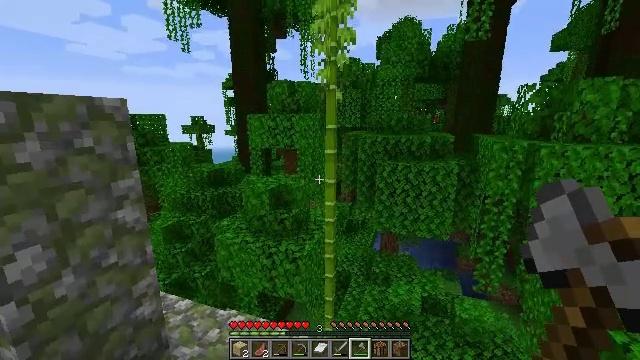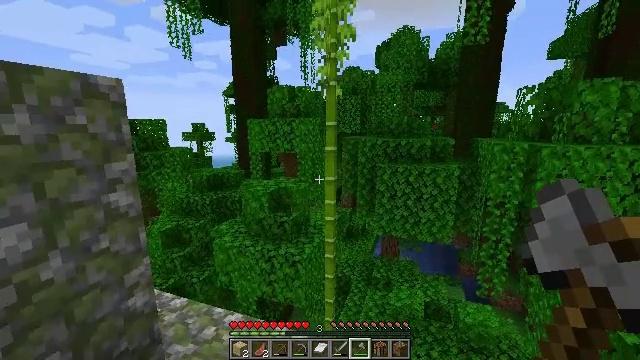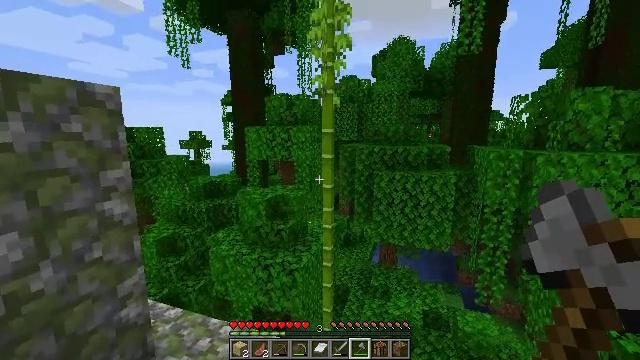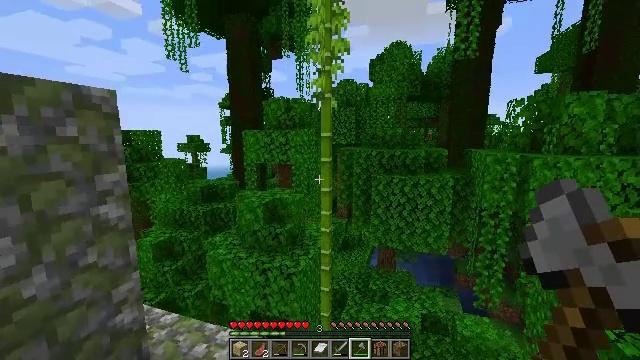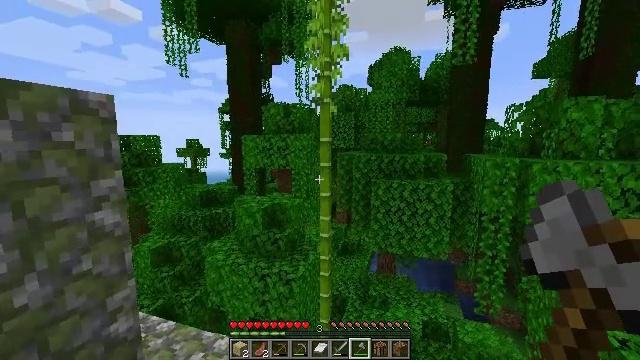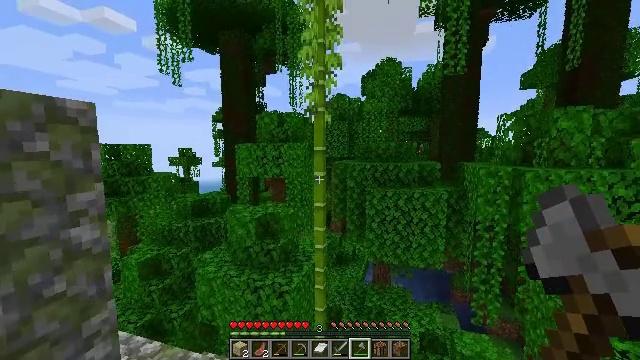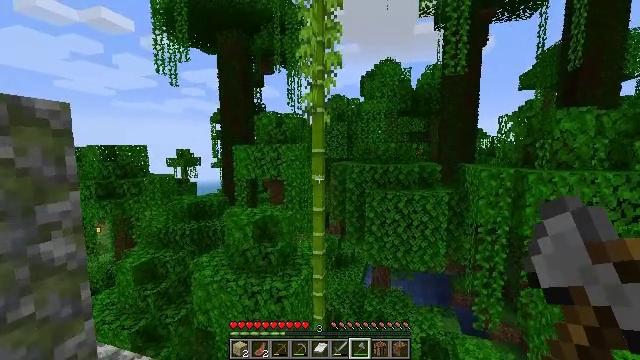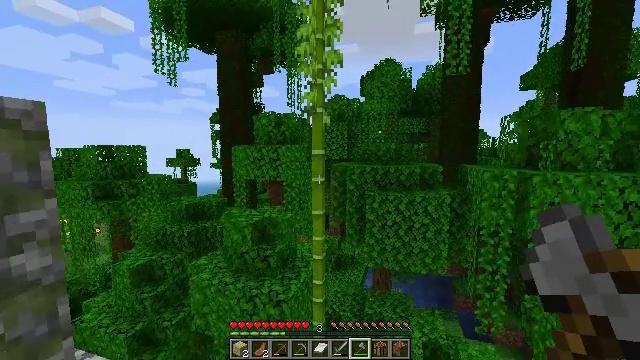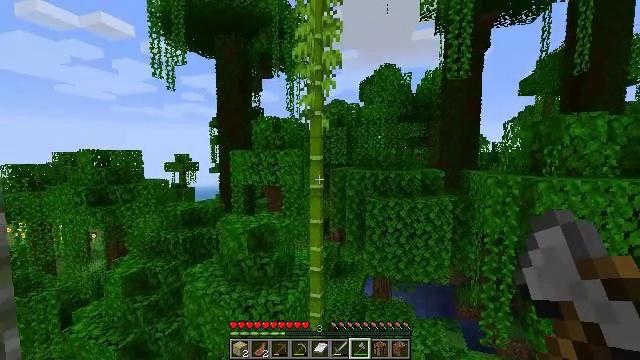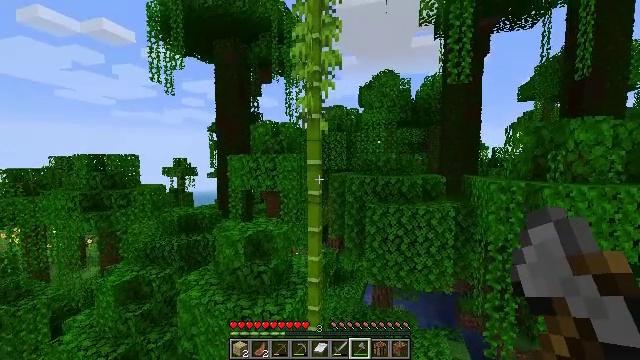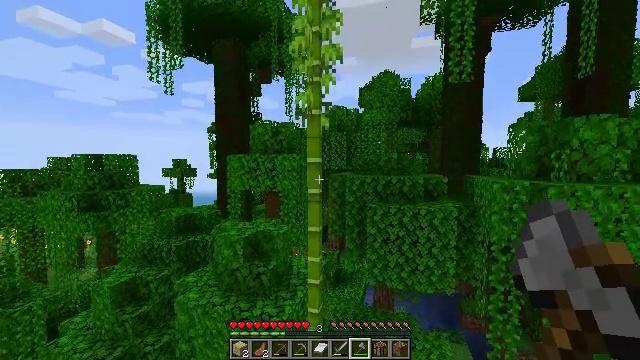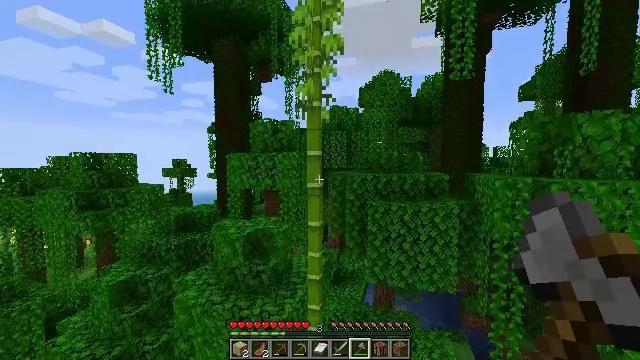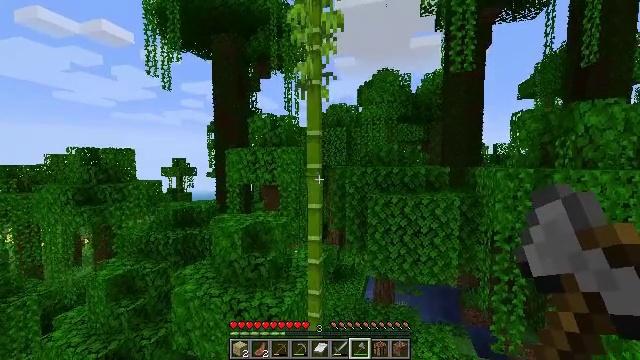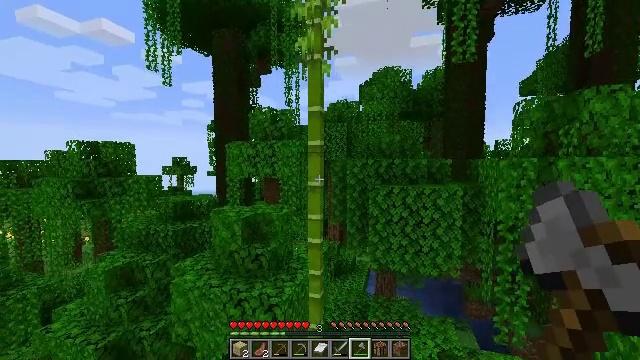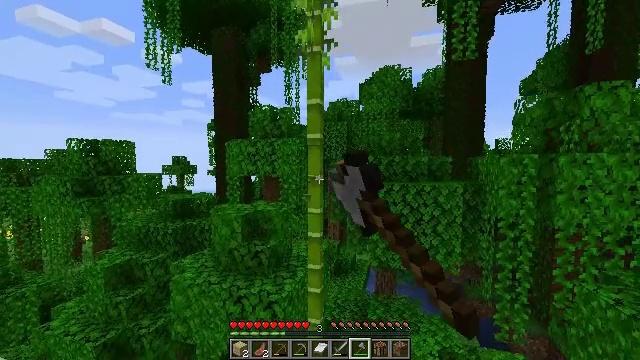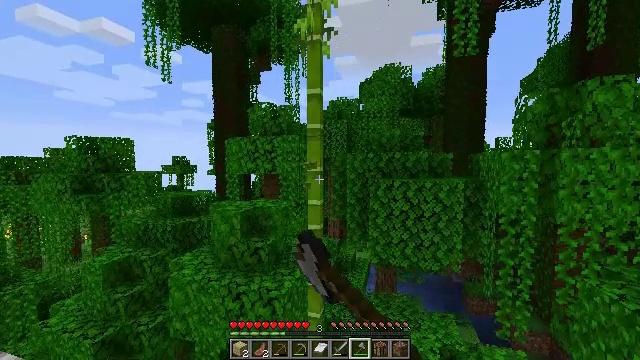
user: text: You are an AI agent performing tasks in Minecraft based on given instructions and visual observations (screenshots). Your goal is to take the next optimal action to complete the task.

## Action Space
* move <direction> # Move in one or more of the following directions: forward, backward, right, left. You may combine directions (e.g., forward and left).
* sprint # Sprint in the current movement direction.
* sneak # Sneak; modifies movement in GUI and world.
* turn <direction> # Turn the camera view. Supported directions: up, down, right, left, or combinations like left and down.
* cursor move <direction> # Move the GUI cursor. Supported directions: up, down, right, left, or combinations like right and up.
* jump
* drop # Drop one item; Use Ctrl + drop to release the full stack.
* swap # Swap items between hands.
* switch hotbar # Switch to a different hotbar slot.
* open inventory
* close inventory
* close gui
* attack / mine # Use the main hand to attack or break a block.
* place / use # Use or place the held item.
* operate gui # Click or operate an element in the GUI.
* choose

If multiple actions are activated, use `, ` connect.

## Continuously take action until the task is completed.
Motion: motion action
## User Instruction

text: Collect some bamboo.
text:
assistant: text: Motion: turn up
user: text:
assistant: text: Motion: turn up
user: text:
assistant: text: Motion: no_op
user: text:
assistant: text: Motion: move forward, turn up
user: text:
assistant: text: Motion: move forward, turn right and up
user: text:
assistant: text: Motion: move forward
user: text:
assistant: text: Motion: move forward
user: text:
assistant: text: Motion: move forward, turn up
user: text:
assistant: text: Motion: move forward, turn up
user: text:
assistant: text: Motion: no_op
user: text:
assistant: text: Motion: no_op
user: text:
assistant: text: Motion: no_op
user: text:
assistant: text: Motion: attack / mine
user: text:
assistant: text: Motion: attack / mine
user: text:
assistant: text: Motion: attack / mine
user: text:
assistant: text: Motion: no_op
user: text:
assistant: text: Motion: no_op
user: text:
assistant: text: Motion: no_op
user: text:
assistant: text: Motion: no_op
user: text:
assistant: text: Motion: no_op
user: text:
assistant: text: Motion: no_op
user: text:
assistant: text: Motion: no_op
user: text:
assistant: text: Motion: no_op
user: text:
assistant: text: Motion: no_op
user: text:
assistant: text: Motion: attack / mine
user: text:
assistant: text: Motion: attack / mine
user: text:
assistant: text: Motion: attack / mine
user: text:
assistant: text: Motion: attack / mine
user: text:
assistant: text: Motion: attack / mine
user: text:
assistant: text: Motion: attack / mine